Question: I am using pdf package for my flutter app. It works on android and ios but it throws the following error when I try to generate pdf on windows.
error snap

'''
import 'dart:io';
import 'package:open_file/open_file.dart';
import 'package:path_provider/path_provider.dart';
import 'package:pdf/widgets.dart';
class PdfApi {
static Future<File> saveDocument({
required String name,
required Document pdf,
}) async {
final bytes = await pdf.save();
final dir = await getApplicationDocumentsDirectory();
final file = File('${dir.path}/$name');
await file.writeAsBytes(bytes);
return file;
}
static Future openFile(File file) async {
final url = file.path;
await OpenFile.open(url);
}
}
'''
'''
import 'dart:io';
import 'package:pdf/pdf.dart';
import 'package:pdf/widgets.dart' as pw;
import 'package:pdf/widgets.dart';
import 'package:saltanat_marriage_hall/api/pdf_api.dart';
import '../models/invoice.dart';
import '../utils.dart';
class PdfInvoiceApi {
static Future<File> generate(Invoice invoice) async {
final pdf = Document();
print('pdf ${pdf.document}');
pdf.addPage(pw.MultiPage(
build: (context) => [
buildHeader(invoice),
SizedBox(height: 1 * PdfPageFormat.cm),
buildTitle(invoice),
buildInvoice(invoice),
Divider(),
buildTotal(invoice),
],
footer: (context) => buildFooter(invoice),
));
return PdfApi.saveDocument(
name: 'sultanat_invoice${DateTime.now().toString()}.pdf', pdf: pdf);
}
'''
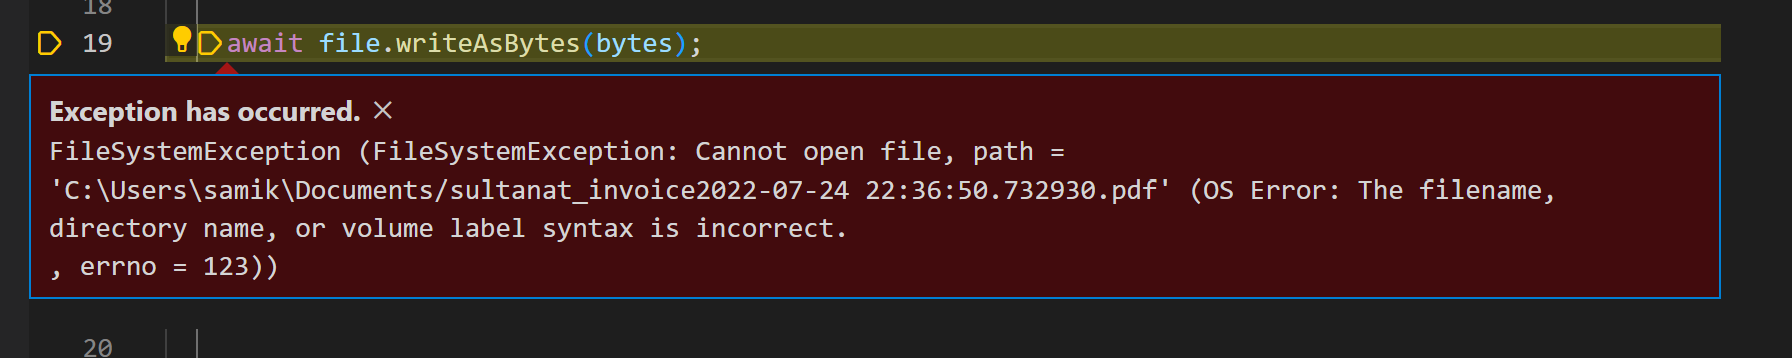
Answer: You missed the extension
'''
final file = File('${dir.path}/$name.pdf');
'''
Also remove spaces from filename.